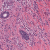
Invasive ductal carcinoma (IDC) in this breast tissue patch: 1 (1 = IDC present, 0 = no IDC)